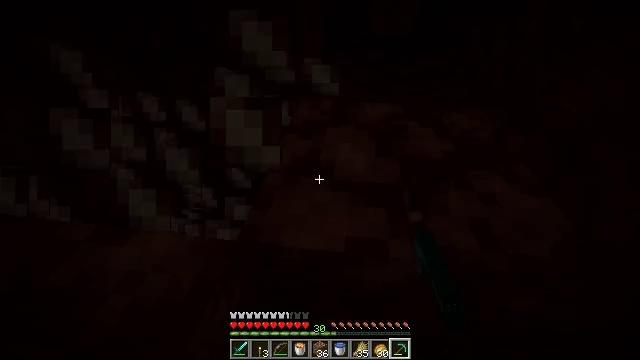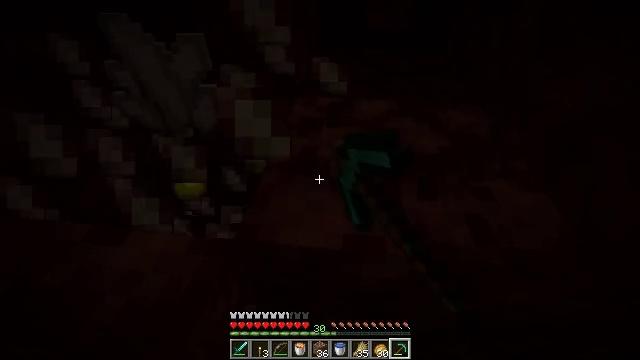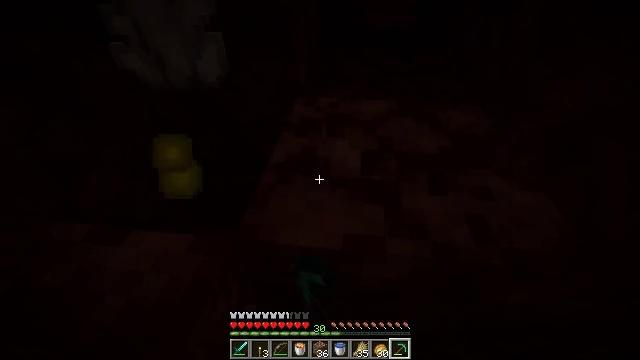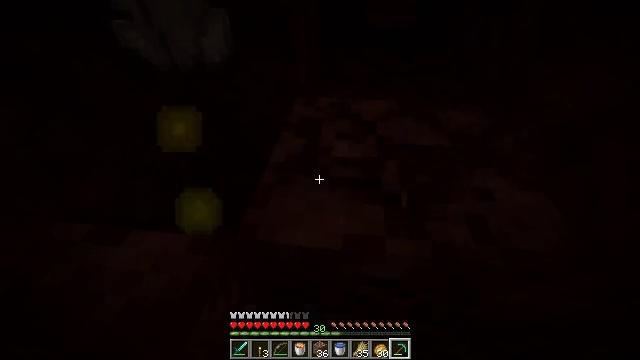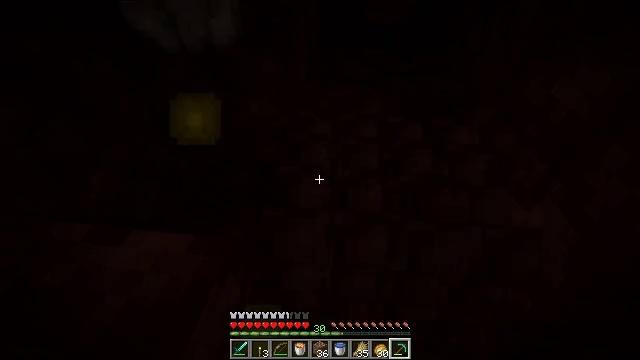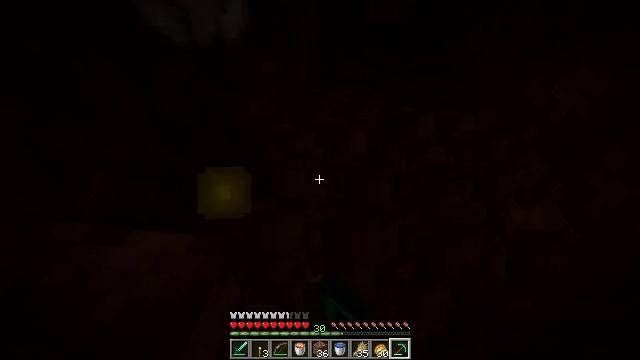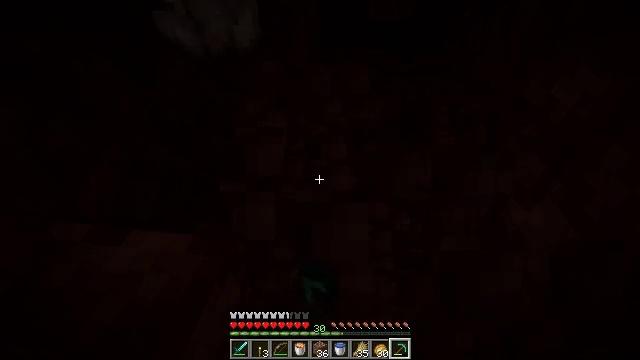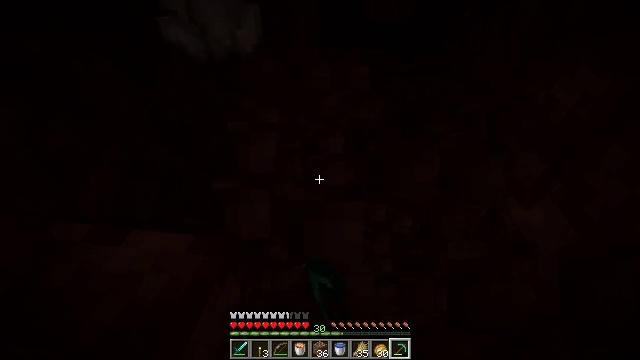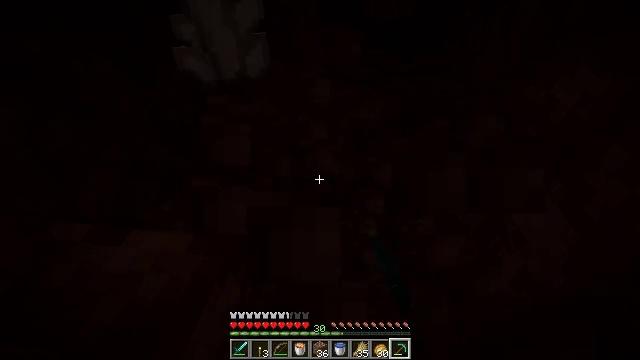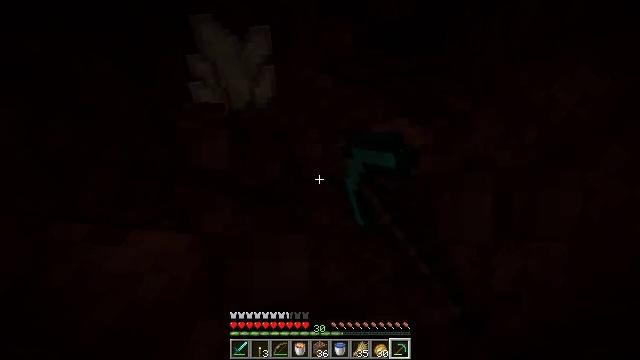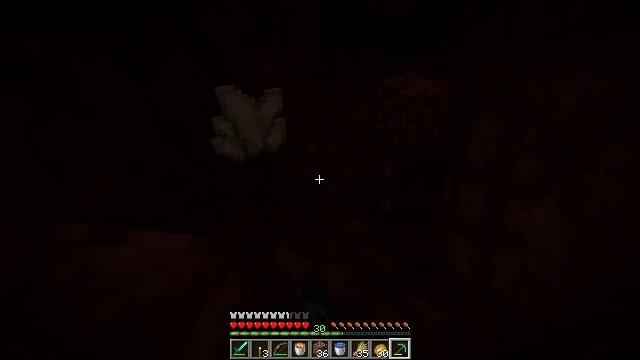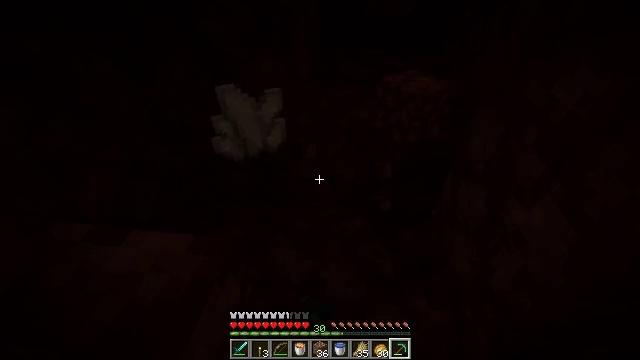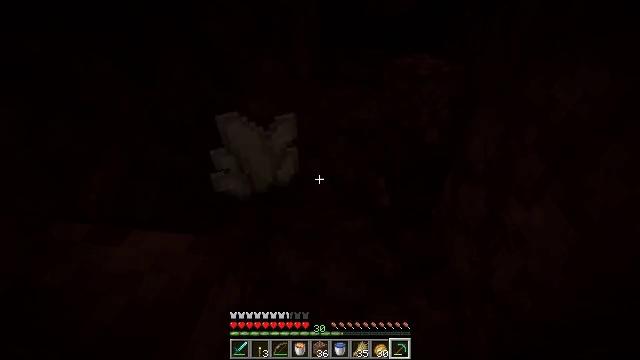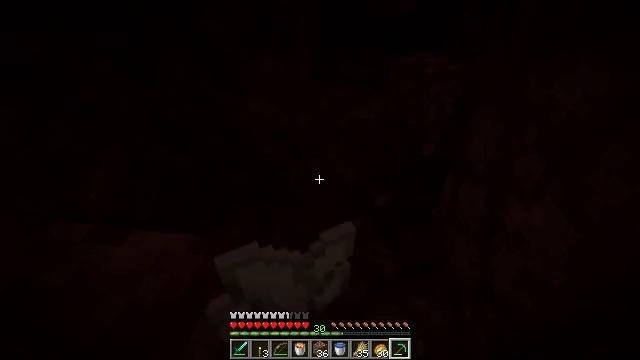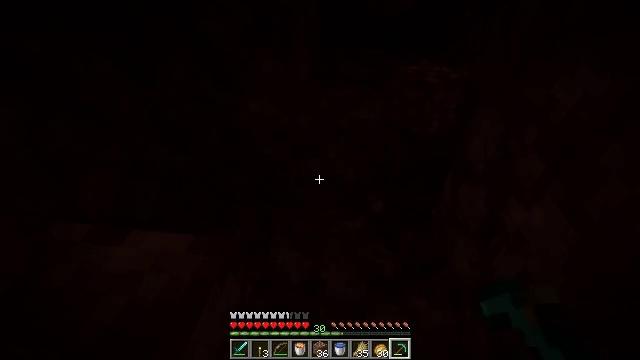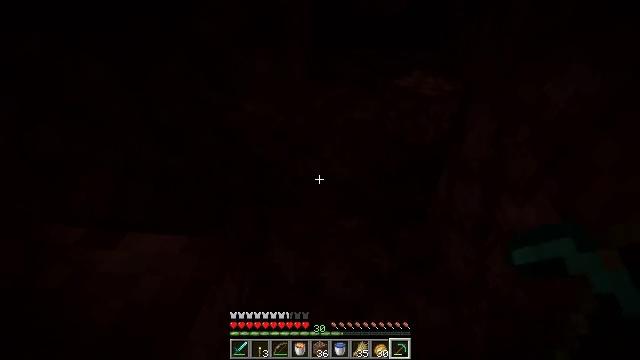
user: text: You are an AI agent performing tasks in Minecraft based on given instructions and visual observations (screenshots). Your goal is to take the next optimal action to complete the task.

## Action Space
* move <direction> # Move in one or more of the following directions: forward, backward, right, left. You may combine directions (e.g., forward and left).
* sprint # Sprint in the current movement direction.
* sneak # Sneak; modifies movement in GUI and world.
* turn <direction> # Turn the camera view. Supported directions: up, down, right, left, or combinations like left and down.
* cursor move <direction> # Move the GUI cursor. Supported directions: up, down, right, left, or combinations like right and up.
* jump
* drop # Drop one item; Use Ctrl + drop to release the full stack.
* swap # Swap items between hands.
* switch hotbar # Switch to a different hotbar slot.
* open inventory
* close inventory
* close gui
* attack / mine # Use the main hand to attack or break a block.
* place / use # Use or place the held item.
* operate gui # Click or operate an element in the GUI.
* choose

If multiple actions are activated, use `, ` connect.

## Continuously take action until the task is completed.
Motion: motion action
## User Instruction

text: Dig up netherrack with a pickaxe.
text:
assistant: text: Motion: attack / mine
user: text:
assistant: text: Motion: attack / mine
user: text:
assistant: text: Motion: attack / mine
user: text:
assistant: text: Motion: attack / mine
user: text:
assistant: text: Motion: attack / mine
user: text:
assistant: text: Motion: attack / mine
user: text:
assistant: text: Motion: attack / mine
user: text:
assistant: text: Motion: attack / mine
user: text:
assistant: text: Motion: attack / mine
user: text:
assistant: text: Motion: no_op
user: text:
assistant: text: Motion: no_op
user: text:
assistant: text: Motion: no_op
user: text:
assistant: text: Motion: no_op
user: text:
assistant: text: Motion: no_op
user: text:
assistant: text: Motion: turn right
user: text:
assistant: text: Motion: turn right and down
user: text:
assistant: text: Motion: turn right
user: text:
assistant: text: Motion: turn right and up
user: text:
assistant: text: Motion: turn right and up
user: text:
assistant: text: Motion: turn right and up
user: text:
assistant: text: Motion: turn right and up
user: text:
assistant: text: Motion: turn right and up
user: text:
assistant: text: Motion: turn right and up
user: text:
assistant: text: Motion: no_op
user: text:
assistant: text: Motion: no_op
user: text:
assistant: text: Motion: no_op
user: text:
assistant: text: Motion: no_op
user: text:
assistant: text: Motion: no_op
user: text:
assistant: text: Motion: turn up
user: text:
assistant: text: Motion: turn up, attack / mine